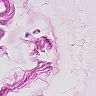
Metastatic tissue present: no